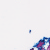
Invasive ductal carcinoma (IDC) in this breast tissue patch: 0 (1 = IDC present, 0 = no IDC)